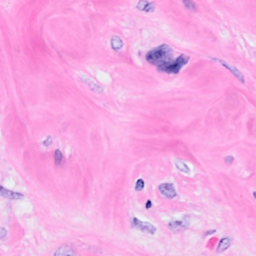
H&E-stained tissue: Breast